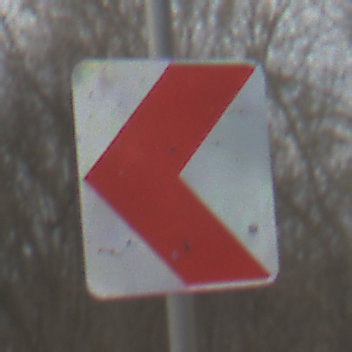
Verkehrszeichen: RichtungstafelnInKurvenKleinRechts
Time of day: MorningAfternoon
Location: Outdoor (Nature)
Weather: PartlyCloudy
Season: Autumn
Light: Natural